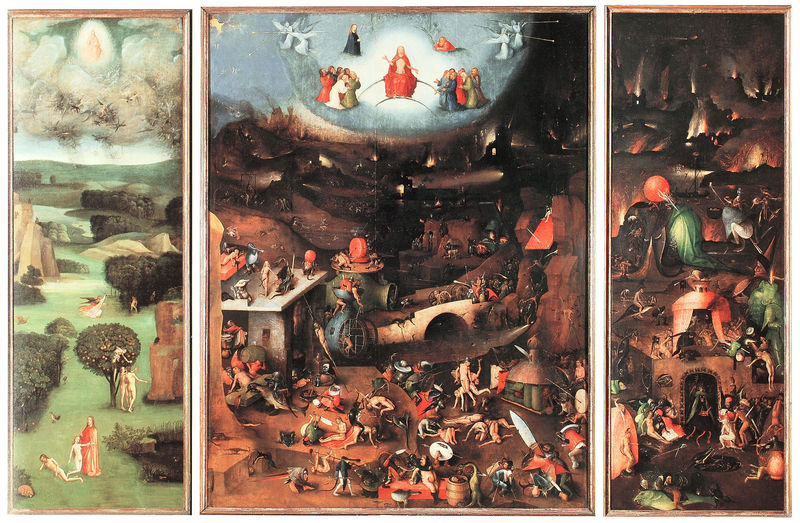
Titel: Das jüngste Gericht
Künstler: Hieronymus Bosch
Institution: Wien, Gemaldegalerie der Akademie der Bildenden Künste
Schlagwörter: baum, blau, feuer, gemälde, gott, himmel, bäume, grün, landschaft, menschen, braun, gebäude, haus, rot, wiese, öl, erde, kirche, kinder, engel, äpfel, farbig, gewalt, thron, tafel, adam, eva, paradies, jungfrau, offenbarung, tron, fass, altar, christus, jesus, fegefeuer, hölle, jüngstes gericht, religiös, bizarr, eden, heilige, trompeten, maria, erzengel, biblisch, baum der erkenntnis, dreiteilig, tryptichon, ebenen, gottesmutter, paradis, triptychon, geteilt, folter, bosch, weltenrichter, bestrafung, heilige jungfrau, dreigeteilt, tortur, erkundung, b, triptik, dyptrichon, fegefeue